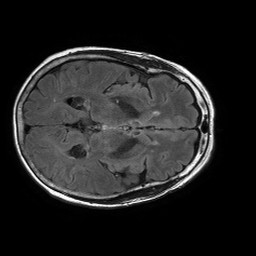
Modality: FLAIR
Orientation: axial
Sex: female
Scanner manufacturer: philips
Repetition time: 11 s
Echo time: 0.125 s